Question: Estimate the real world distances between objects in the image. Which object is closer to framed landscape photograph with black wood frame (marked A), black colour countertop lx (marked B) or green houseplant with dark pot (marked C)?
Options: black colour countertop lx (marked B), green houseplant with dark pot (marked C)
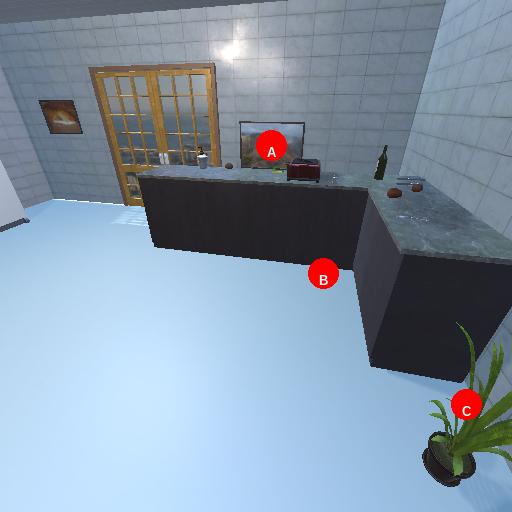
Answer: black colour countertop lx (marked B)